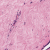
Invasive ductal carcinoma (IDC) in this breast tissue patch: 0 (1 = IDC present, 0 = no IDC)